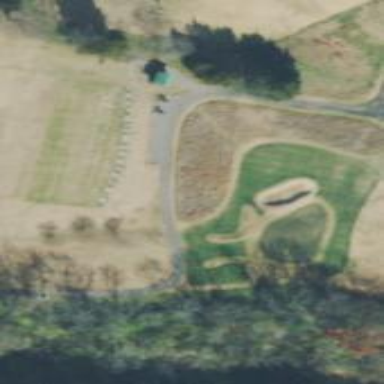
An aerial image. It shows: Scenic golf fairway.